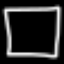
Label: square